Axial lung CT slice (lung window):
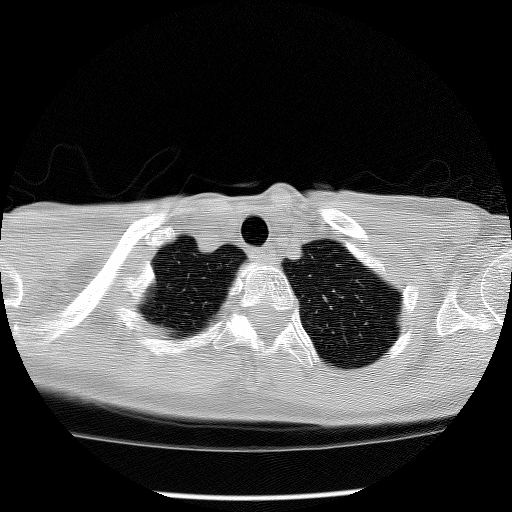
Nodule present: no